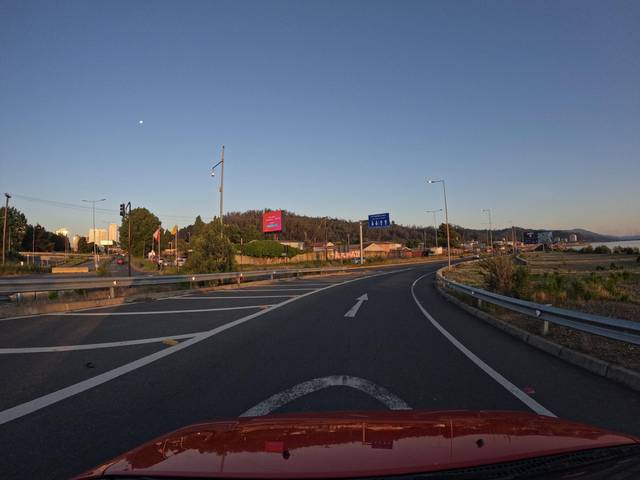
Region: Chile
Coordinates: -36.838, -73.062